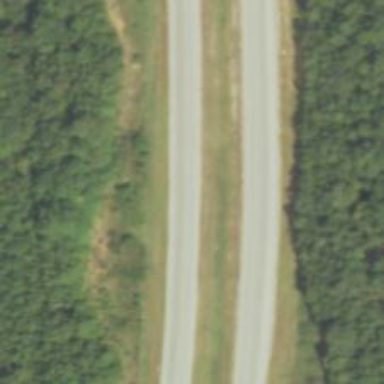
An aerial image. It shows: Trunk highway.